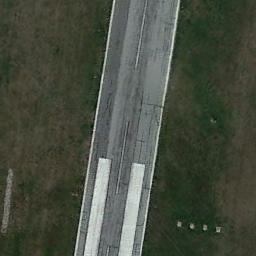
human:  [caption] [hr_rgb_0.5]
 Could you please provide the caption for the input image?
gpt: The grass is beside the runway .

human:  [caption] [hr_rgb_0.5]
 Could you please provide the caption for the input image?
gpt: The runway is on the grass next to the bare land .

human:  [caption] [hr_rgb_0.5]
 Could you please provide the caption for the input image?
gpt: The runway with two aiming point markings goes through the lawn .

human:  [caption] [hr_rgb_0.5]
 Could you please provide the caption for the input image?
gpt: There is a green lawn next to the runway, With white dashes of varying thickness on the runway .

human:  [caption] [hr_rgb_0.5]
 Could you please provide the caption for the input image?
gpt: There are green and brown meadows beside the runway .